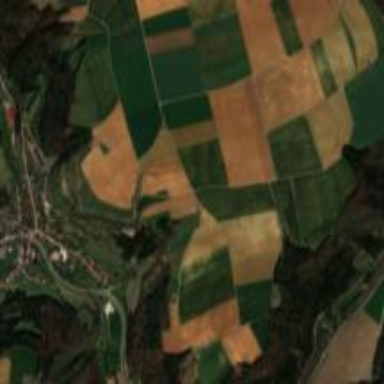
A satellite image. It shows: Picturesque farmland scene.